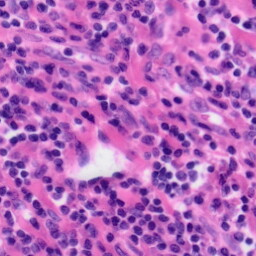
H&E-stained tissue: Tonsil